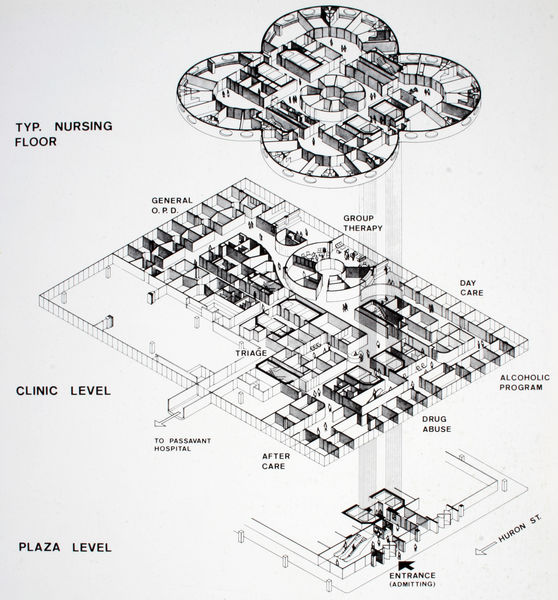
Titel: Frauenklinik und Psychatrisches Institut, Isometrische Grundrisse
Künstler: Bertrand Goldberg
Standort: Chicago
Institution: North Western-Memorial-Hospital
Schlagwörter: stadt, skizze, zeichnung, häuser, entwurf, plan, krankenhaus, grundriss, behausung, hospital, planskizze, klinik, kuratorium